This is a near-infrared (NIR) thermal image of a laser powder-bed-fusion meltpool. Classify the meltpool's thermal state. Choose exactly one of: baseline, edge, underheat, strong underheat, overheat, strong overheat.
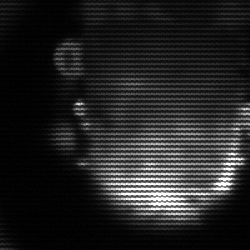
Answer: baseline